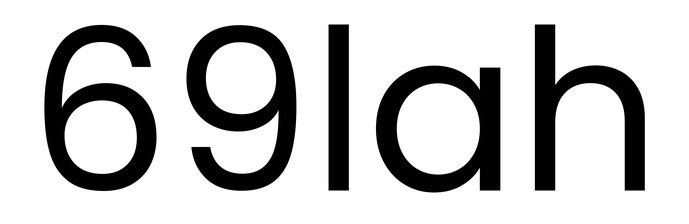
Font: Poppins-Regular